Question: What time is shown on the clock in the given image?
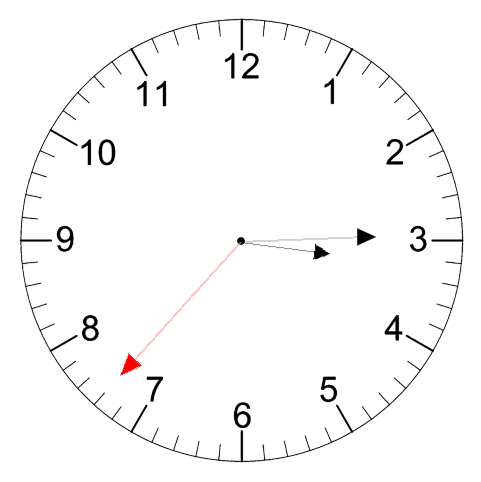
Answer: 03:14:37